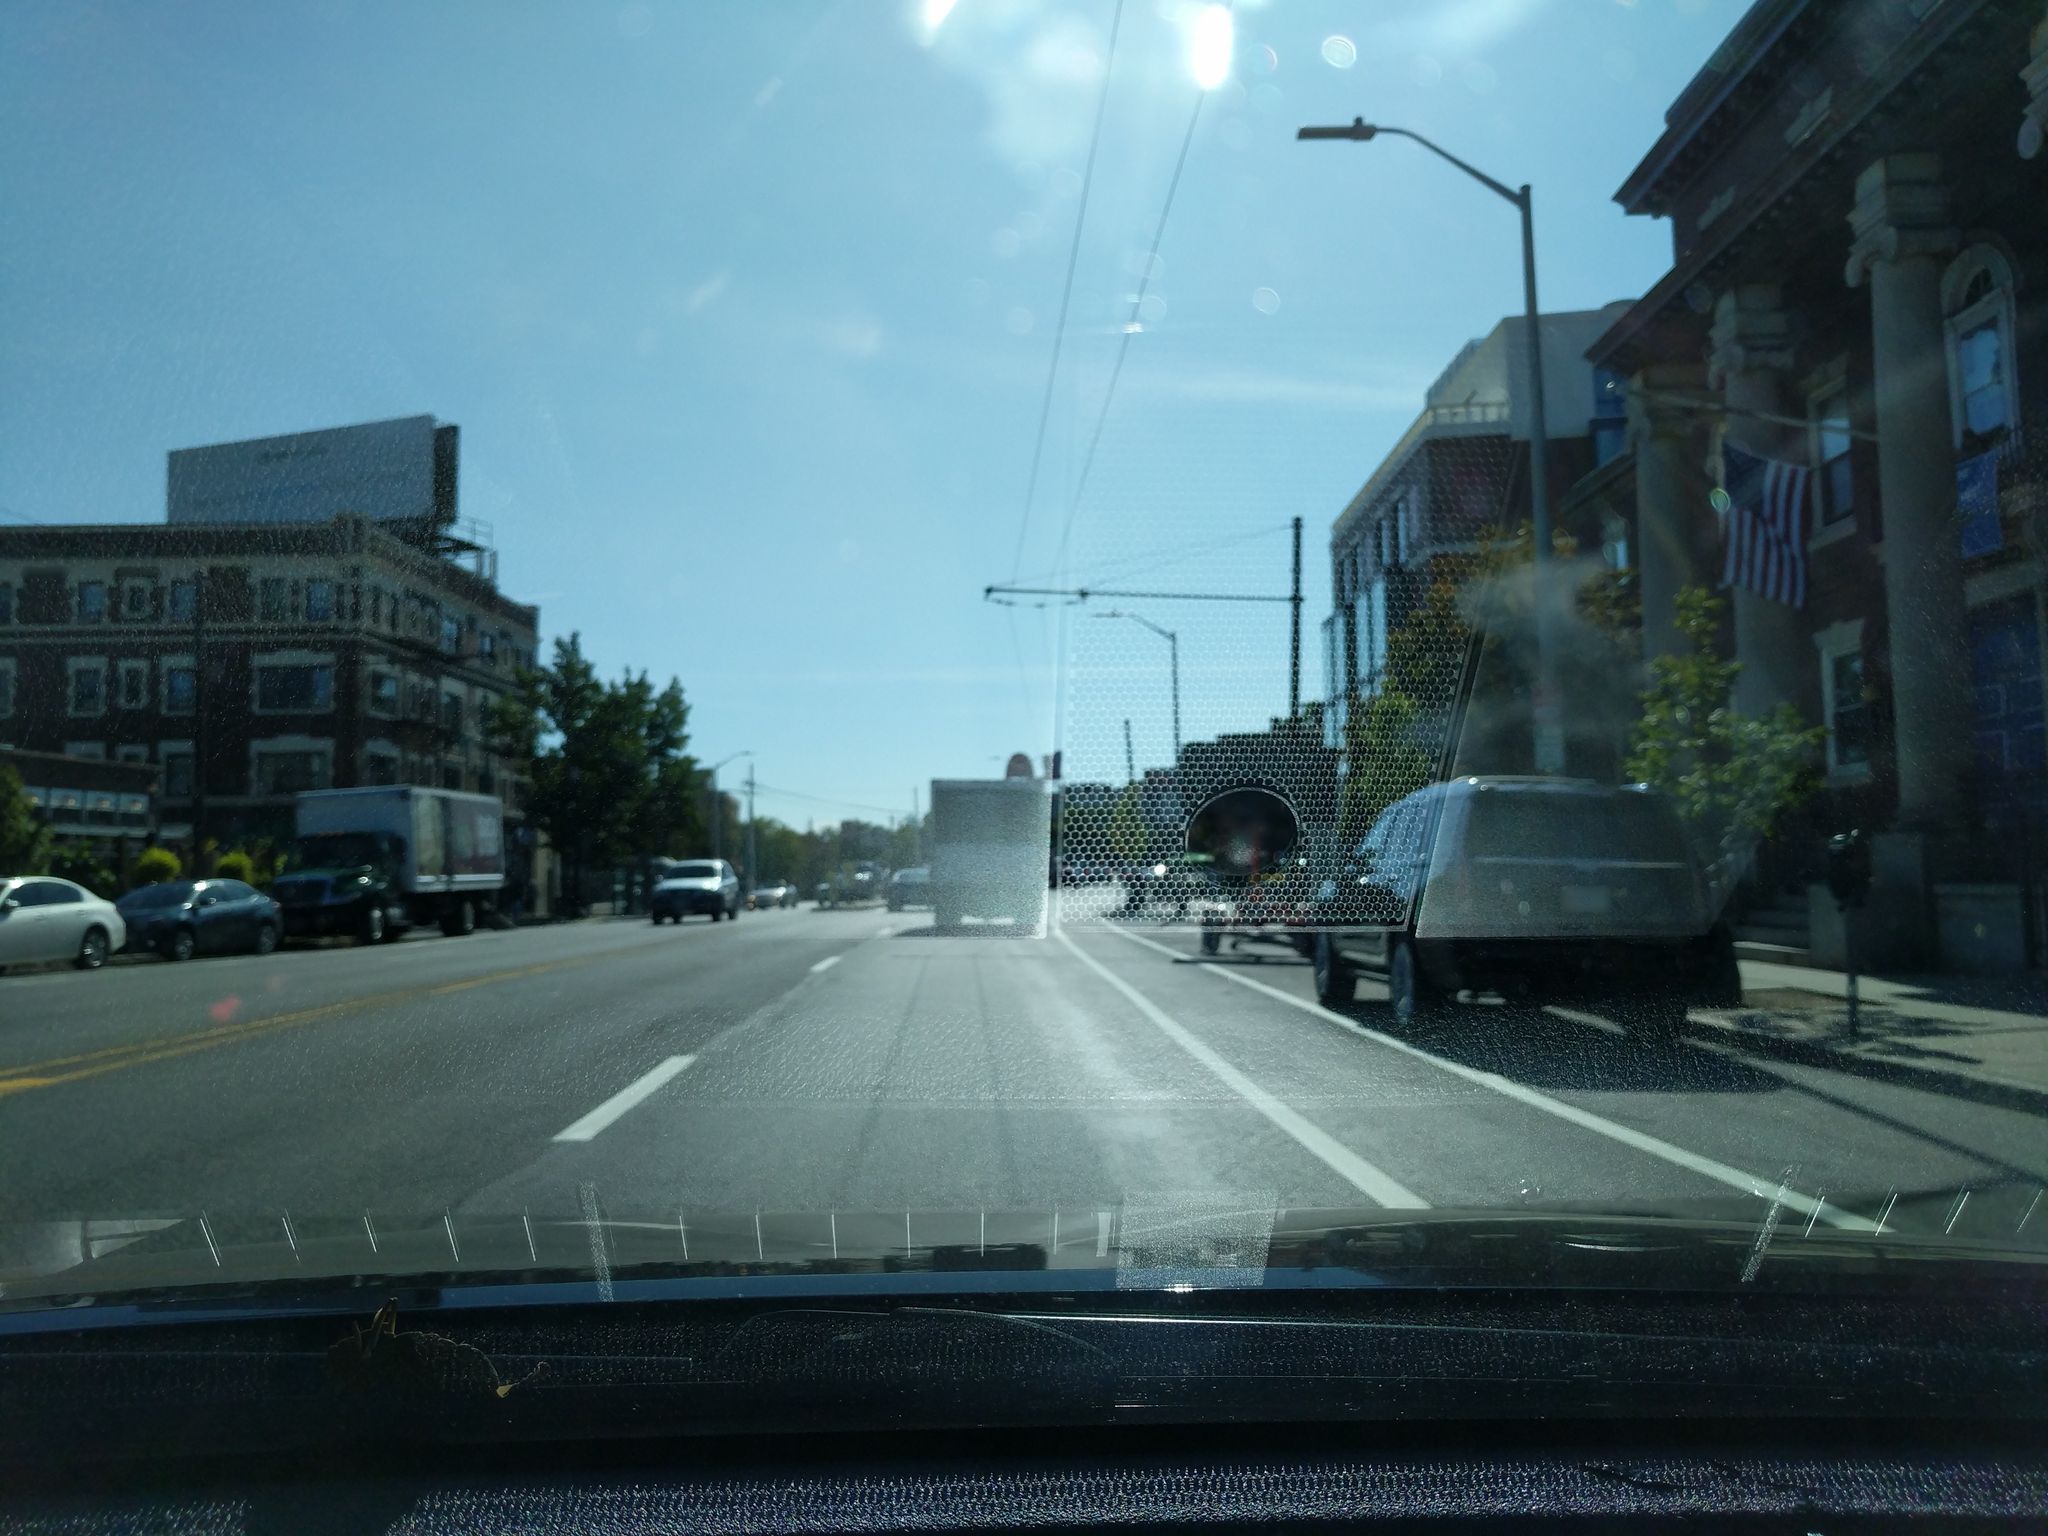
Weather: clear
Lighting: day
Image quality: good
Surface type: driving surface
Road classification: primary
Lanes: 2
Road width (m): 26.8
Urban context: urban centre
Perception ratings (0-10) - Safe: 3.67, Lively: 5.77, Beautiful: 0.97, Boring: 2.44, Depressing: 5.25, Wealthy: 2.84